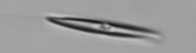
Label: pennate